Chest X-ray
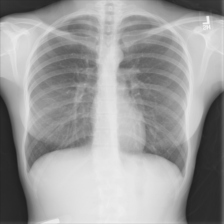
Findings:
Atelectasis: negative
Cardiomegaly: negative
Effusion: negative
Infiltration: negative
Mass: negative
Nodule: negative
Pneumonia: negative
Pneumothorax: negative
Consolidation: negative
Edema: negative
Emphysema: negative
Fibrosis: negative
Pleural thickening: negative
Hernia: negative